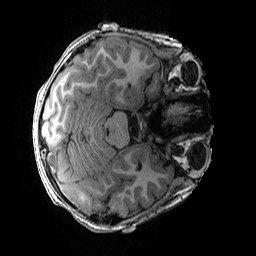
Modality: T1w
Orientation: axial
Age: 11
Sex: female
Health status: ill
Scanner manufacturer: ge
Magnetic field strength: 3 T
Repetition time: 0.007664 s
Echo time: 0.00342 s